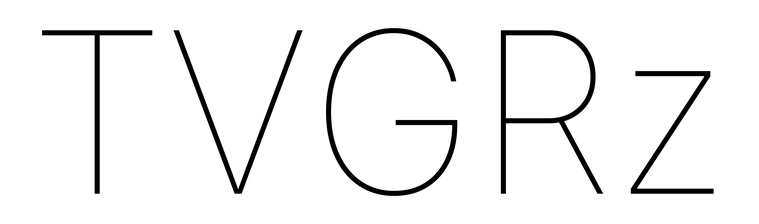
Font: Inter_Thin